Aerial crown-view tile of a tropical tree (Barro Colorado Island, Panama), acquired 20241112:
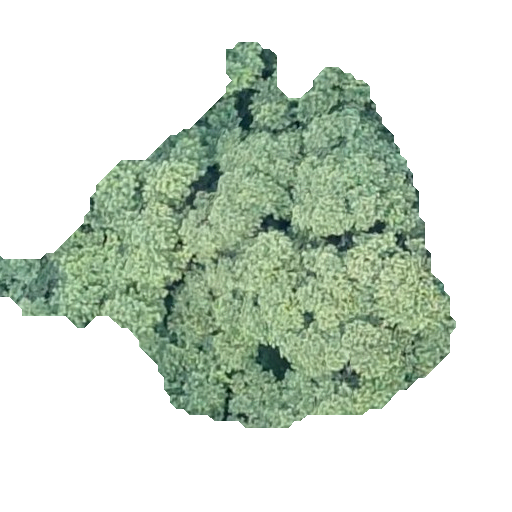
Species: Luehea seemannii
GBIF accepted scientific name: Luehea seemannii
Crown area: 159.484 m²